Question: I have a profile page contains a linearlayout with some textviews and imageviews and a listview. (See picture)

The problem is that I want to make the whole page scrollable like in the twitter app instead of only the listview. So the listview need to extend to max height.
How can i force the listview to extend to max size and not be scrollable.
I linearlayout would be a second option but then it need to be possible to add a custom arrayadapter with a custom row like in the listview.
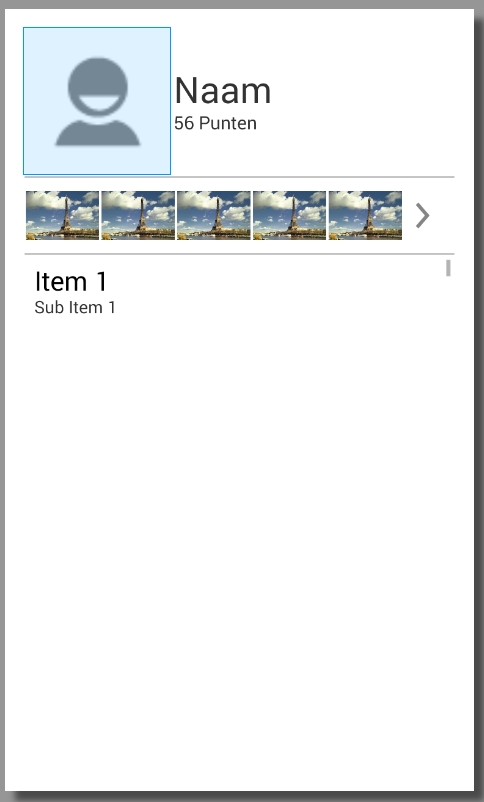
Answer: You can make this in two ways:
#1 Adding 'Header' to your 'Listview'
'''
View header = inflater.inflate(R.layout.your_header_layout, null);
yourlistview.addHeader(header);
'''
#2 You can set the list view height based on children.Call this fxn with your listview and keep all your widgets inside scrollview.
'''
public static void setListViewHeightBasedOnChildren(ListView listView) {
ListAdapter listAdapter = listView.getAdapter();
if (listAdapter == null) {
return;
}
int totalHeight = 0;
for (int i = 0, len = listAdapter.getCount(); i < len; i++) {
View listItem = listAdapter.getView(i, null, listView);
listItem.measure(0, 0);
totalHeight += listItem.getMeasuredHeight();
}
ViewGroup.LayoutParams params = listView.getLayoutParams();
params.height = totalHeight
+ (listView.getDividerHeight() * (listAdapter.getCount() - 1));
listView.setLayoutParams(params);
}
'''